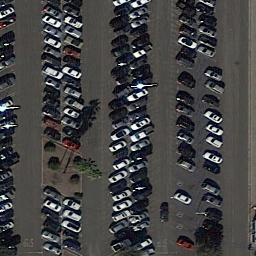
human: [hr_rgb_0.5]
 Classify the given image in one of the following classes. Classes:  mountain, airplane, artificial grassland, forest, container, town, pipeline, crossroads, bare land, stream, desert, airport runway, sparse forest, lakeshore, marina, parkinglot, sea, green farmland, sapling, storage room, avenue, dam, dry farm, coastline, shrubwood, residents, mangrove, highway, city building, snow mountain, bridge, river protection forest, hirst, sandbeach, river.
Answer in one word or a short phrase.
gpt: parkinglot